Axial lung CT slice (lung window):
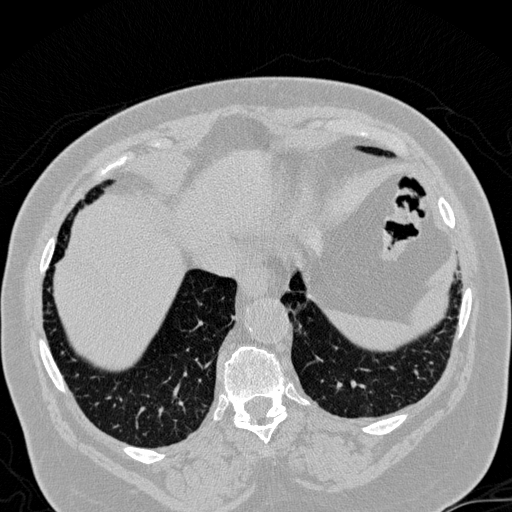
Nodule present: no